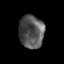
Tissue: skin
Cell type: Others
Senescence score: 0.7125
Nuclear area (px): 811
Mean DAPI intensity: 84.058